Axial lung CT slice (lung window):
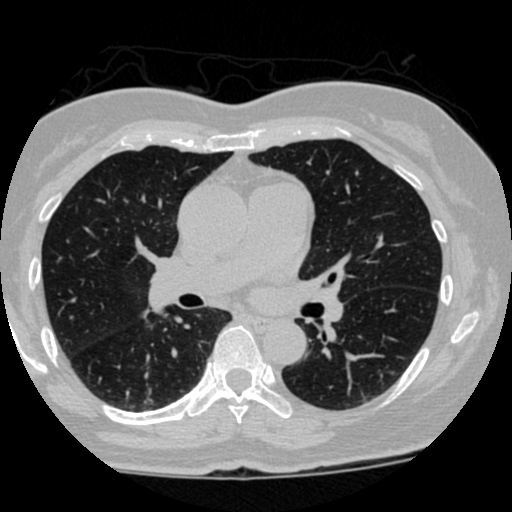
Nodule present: no